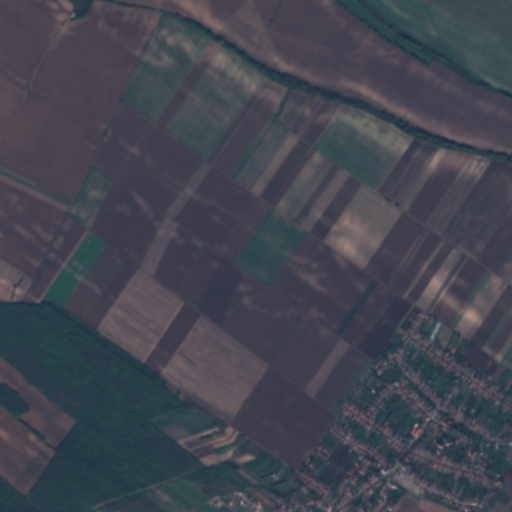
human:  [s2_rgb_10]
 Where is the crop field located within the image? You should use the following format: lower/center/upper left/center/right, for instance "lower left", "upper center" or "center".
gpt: The crop field is located in the right of the image.
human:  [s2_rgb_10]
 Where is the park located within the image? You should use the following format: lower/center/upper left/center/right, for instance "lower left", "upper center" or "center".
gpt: The park is located in the lower right of the image.
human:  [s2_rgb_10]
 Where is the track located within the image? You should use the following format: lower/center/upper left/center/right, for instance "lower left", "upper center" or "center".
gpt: The track is located in the lower right of the image.
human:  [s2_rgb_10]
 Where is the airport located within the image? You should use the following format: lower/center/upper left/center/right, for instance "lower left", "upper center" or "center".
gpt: There is no airport in the image.